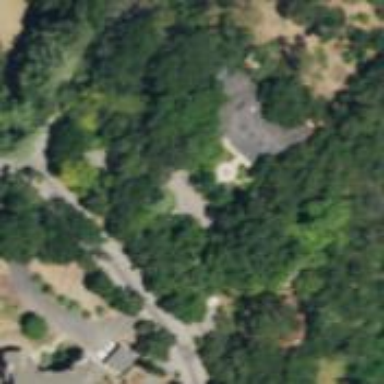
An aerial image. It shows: Driveway leading to service road.